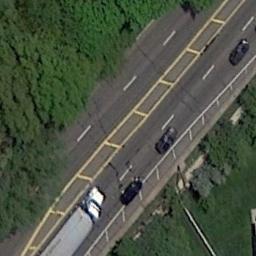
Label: freeway